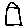
Label: house